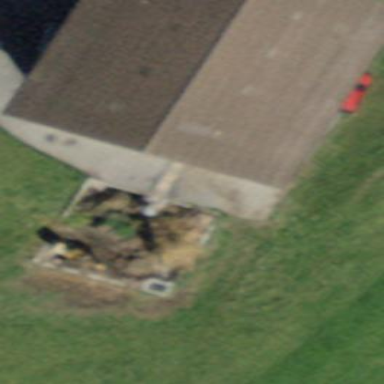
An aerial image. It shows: Rural barn.